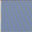
Piece: xx